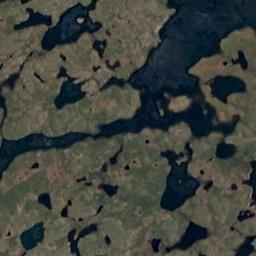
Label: wetland